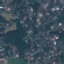
Land use / land cover class: Residential